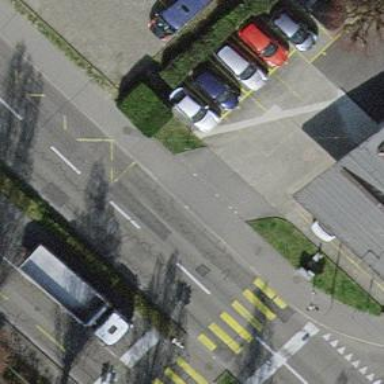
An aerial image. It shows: Secondary road with asphalt surface. It has trolley wires for electric trolleys.